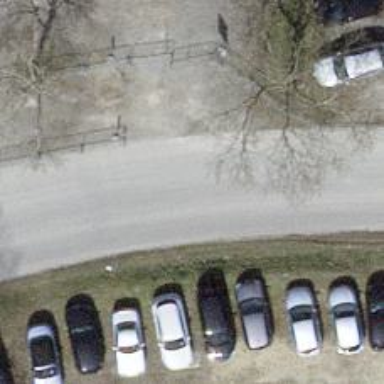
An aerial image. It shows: Compacted parking aisle service road.